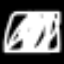
Label: palm tree